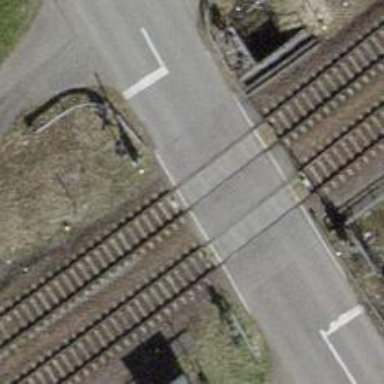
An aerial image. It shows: Full barrier level crossing on railway.